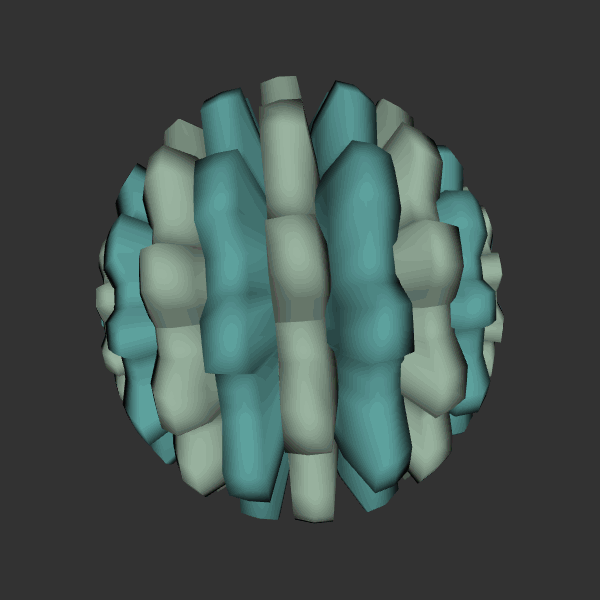
Background: dark